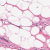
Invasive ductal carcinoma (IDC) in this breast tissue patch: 0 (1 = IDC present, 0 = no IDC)